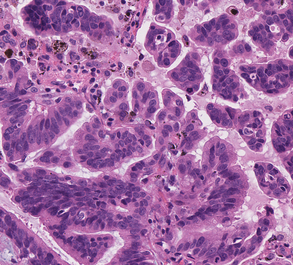
Tumor epithelial tissue: yes
Tumor-associated stroma tissue: yes
Normal tissue: no